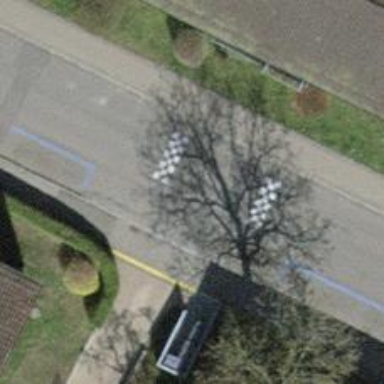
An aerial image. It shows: Traffic cushion.